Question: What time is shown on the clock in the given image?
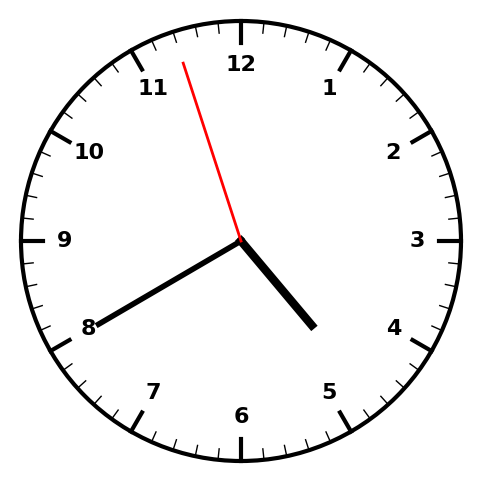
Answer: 04:39:57